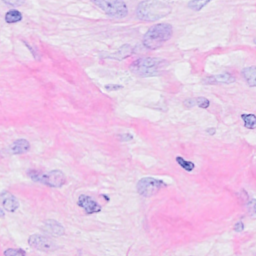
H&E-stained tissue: Breast